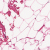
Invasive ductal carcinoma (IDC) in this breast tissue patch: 0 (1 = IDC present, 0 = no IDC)